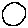
Label: circle